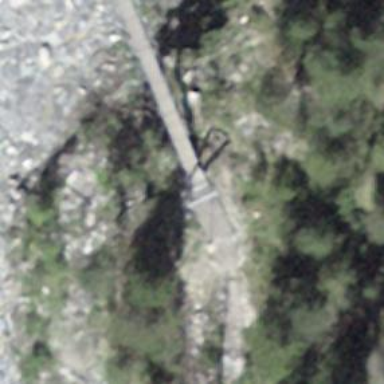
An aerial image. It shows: Path on bridge.